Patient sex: M
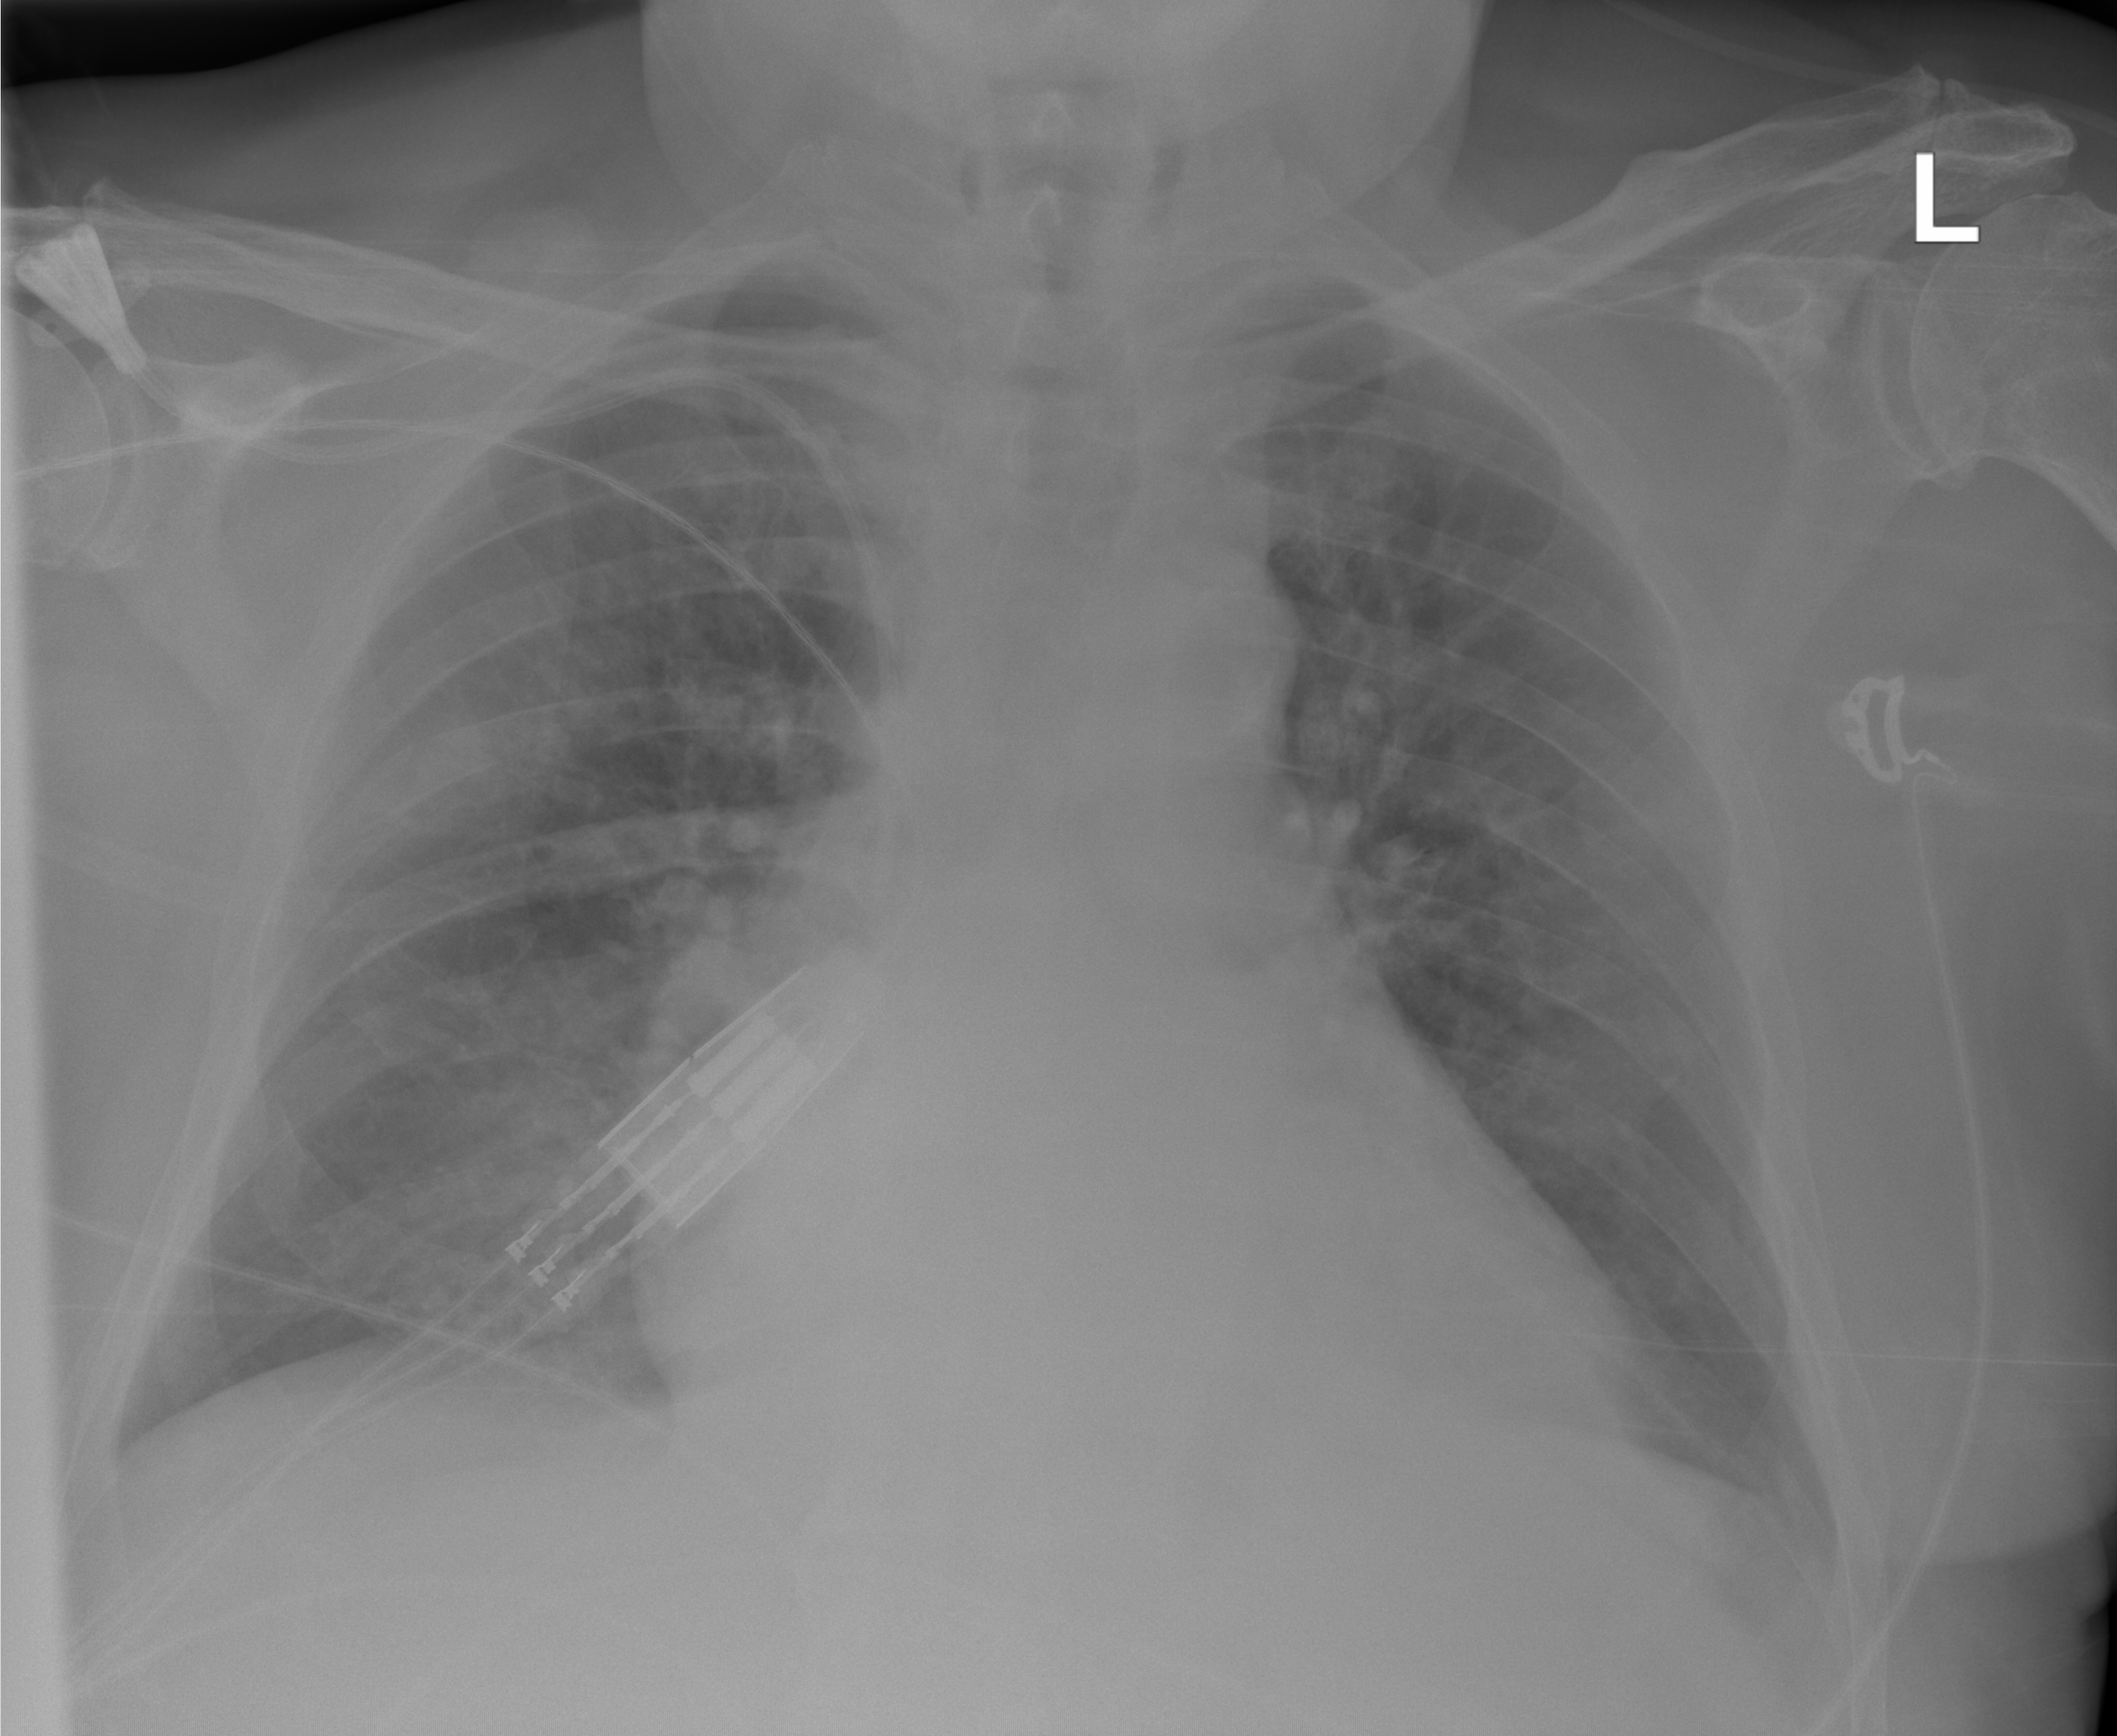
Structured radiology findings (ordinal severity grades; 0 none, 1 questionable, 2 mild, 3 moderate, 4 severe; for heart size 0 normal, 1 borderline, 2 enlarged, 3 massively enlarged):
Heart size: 2
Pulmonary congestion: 2
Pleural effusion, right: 0
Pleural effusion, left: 0
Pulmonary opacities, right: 1
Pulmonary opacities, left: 0
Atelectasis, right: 0
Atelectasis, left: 0